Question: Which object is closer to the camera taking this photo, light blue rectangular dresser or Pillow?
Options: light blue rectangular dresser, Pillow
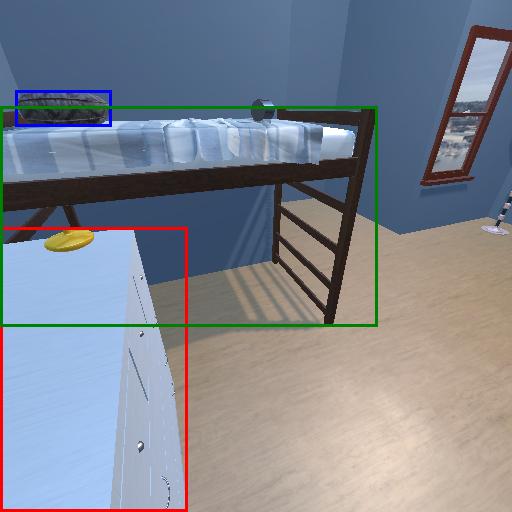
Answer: light blue rectangular dresser